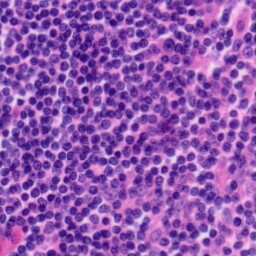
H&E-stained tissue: Tonsil